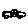
Label: car